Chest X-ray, AP view. Patient: 33 years old, sex F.
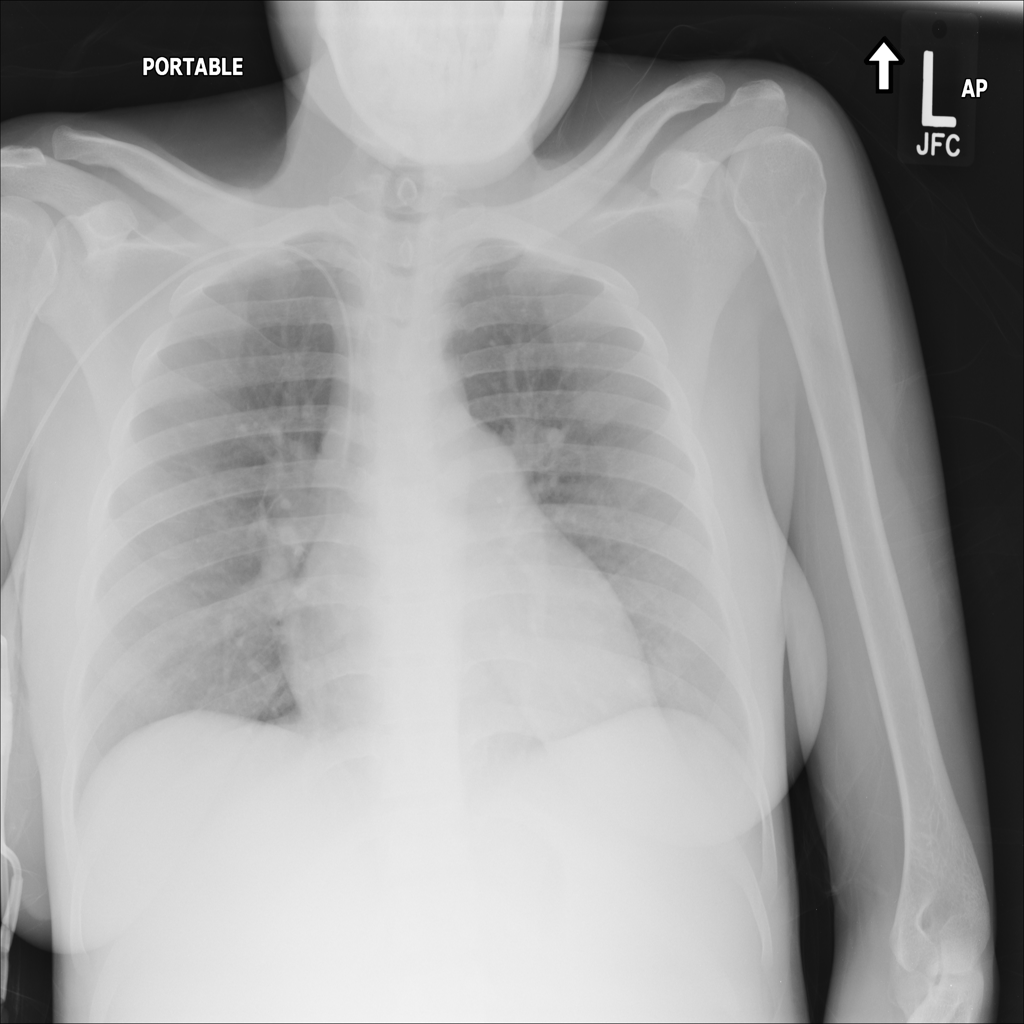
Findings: No Finding